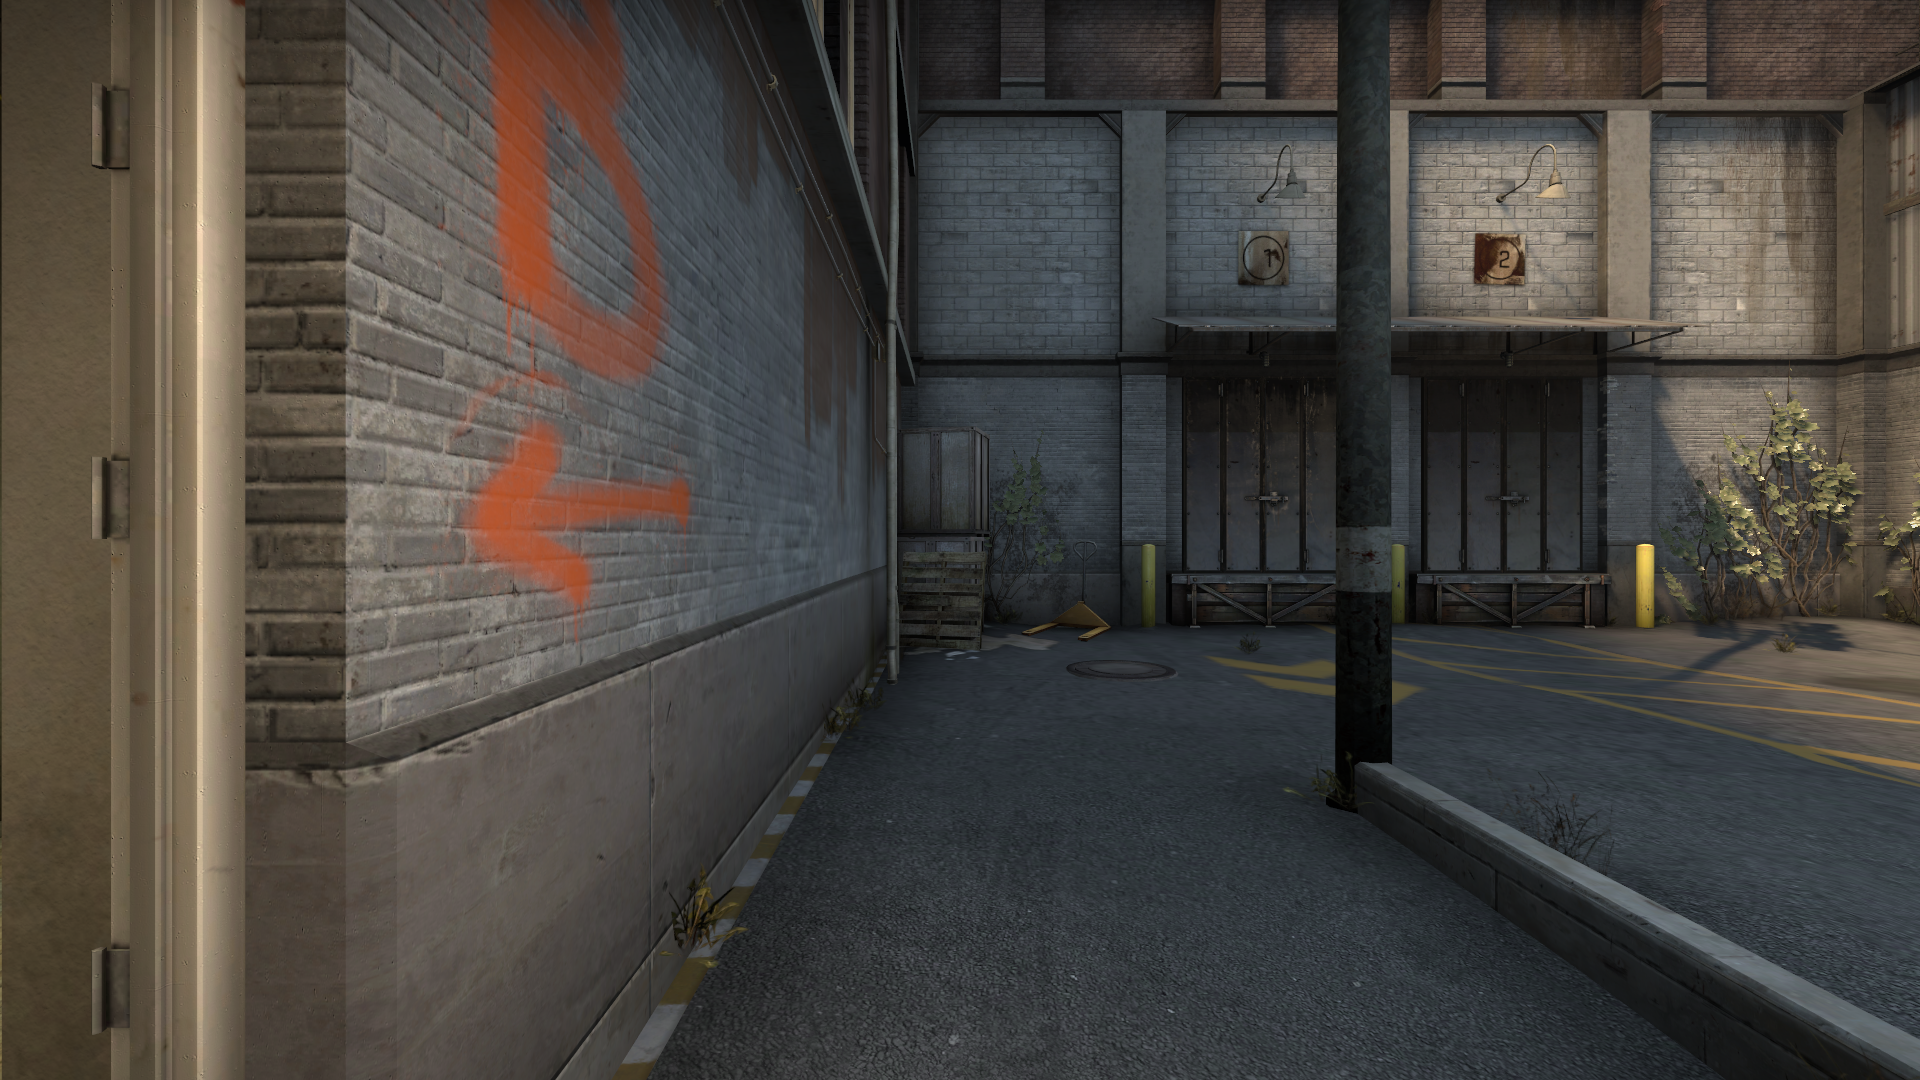
Map: de_train